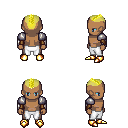
a pixel art fantasy rpg character, male body template, human, dark skin, steel arm armor, white pants, gold short mohawk hairstyle, leather bracers, gold boots, four views (front, back, left, right), 2x2 character sprite sheet, small pixel art, hard edges, no anti-aliasing